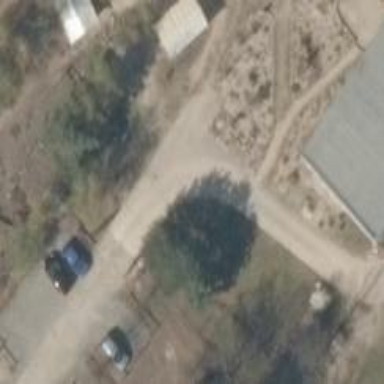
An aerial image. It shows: Driveway with gravel surface at grade2 level.